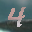
Label: 4